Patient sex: M
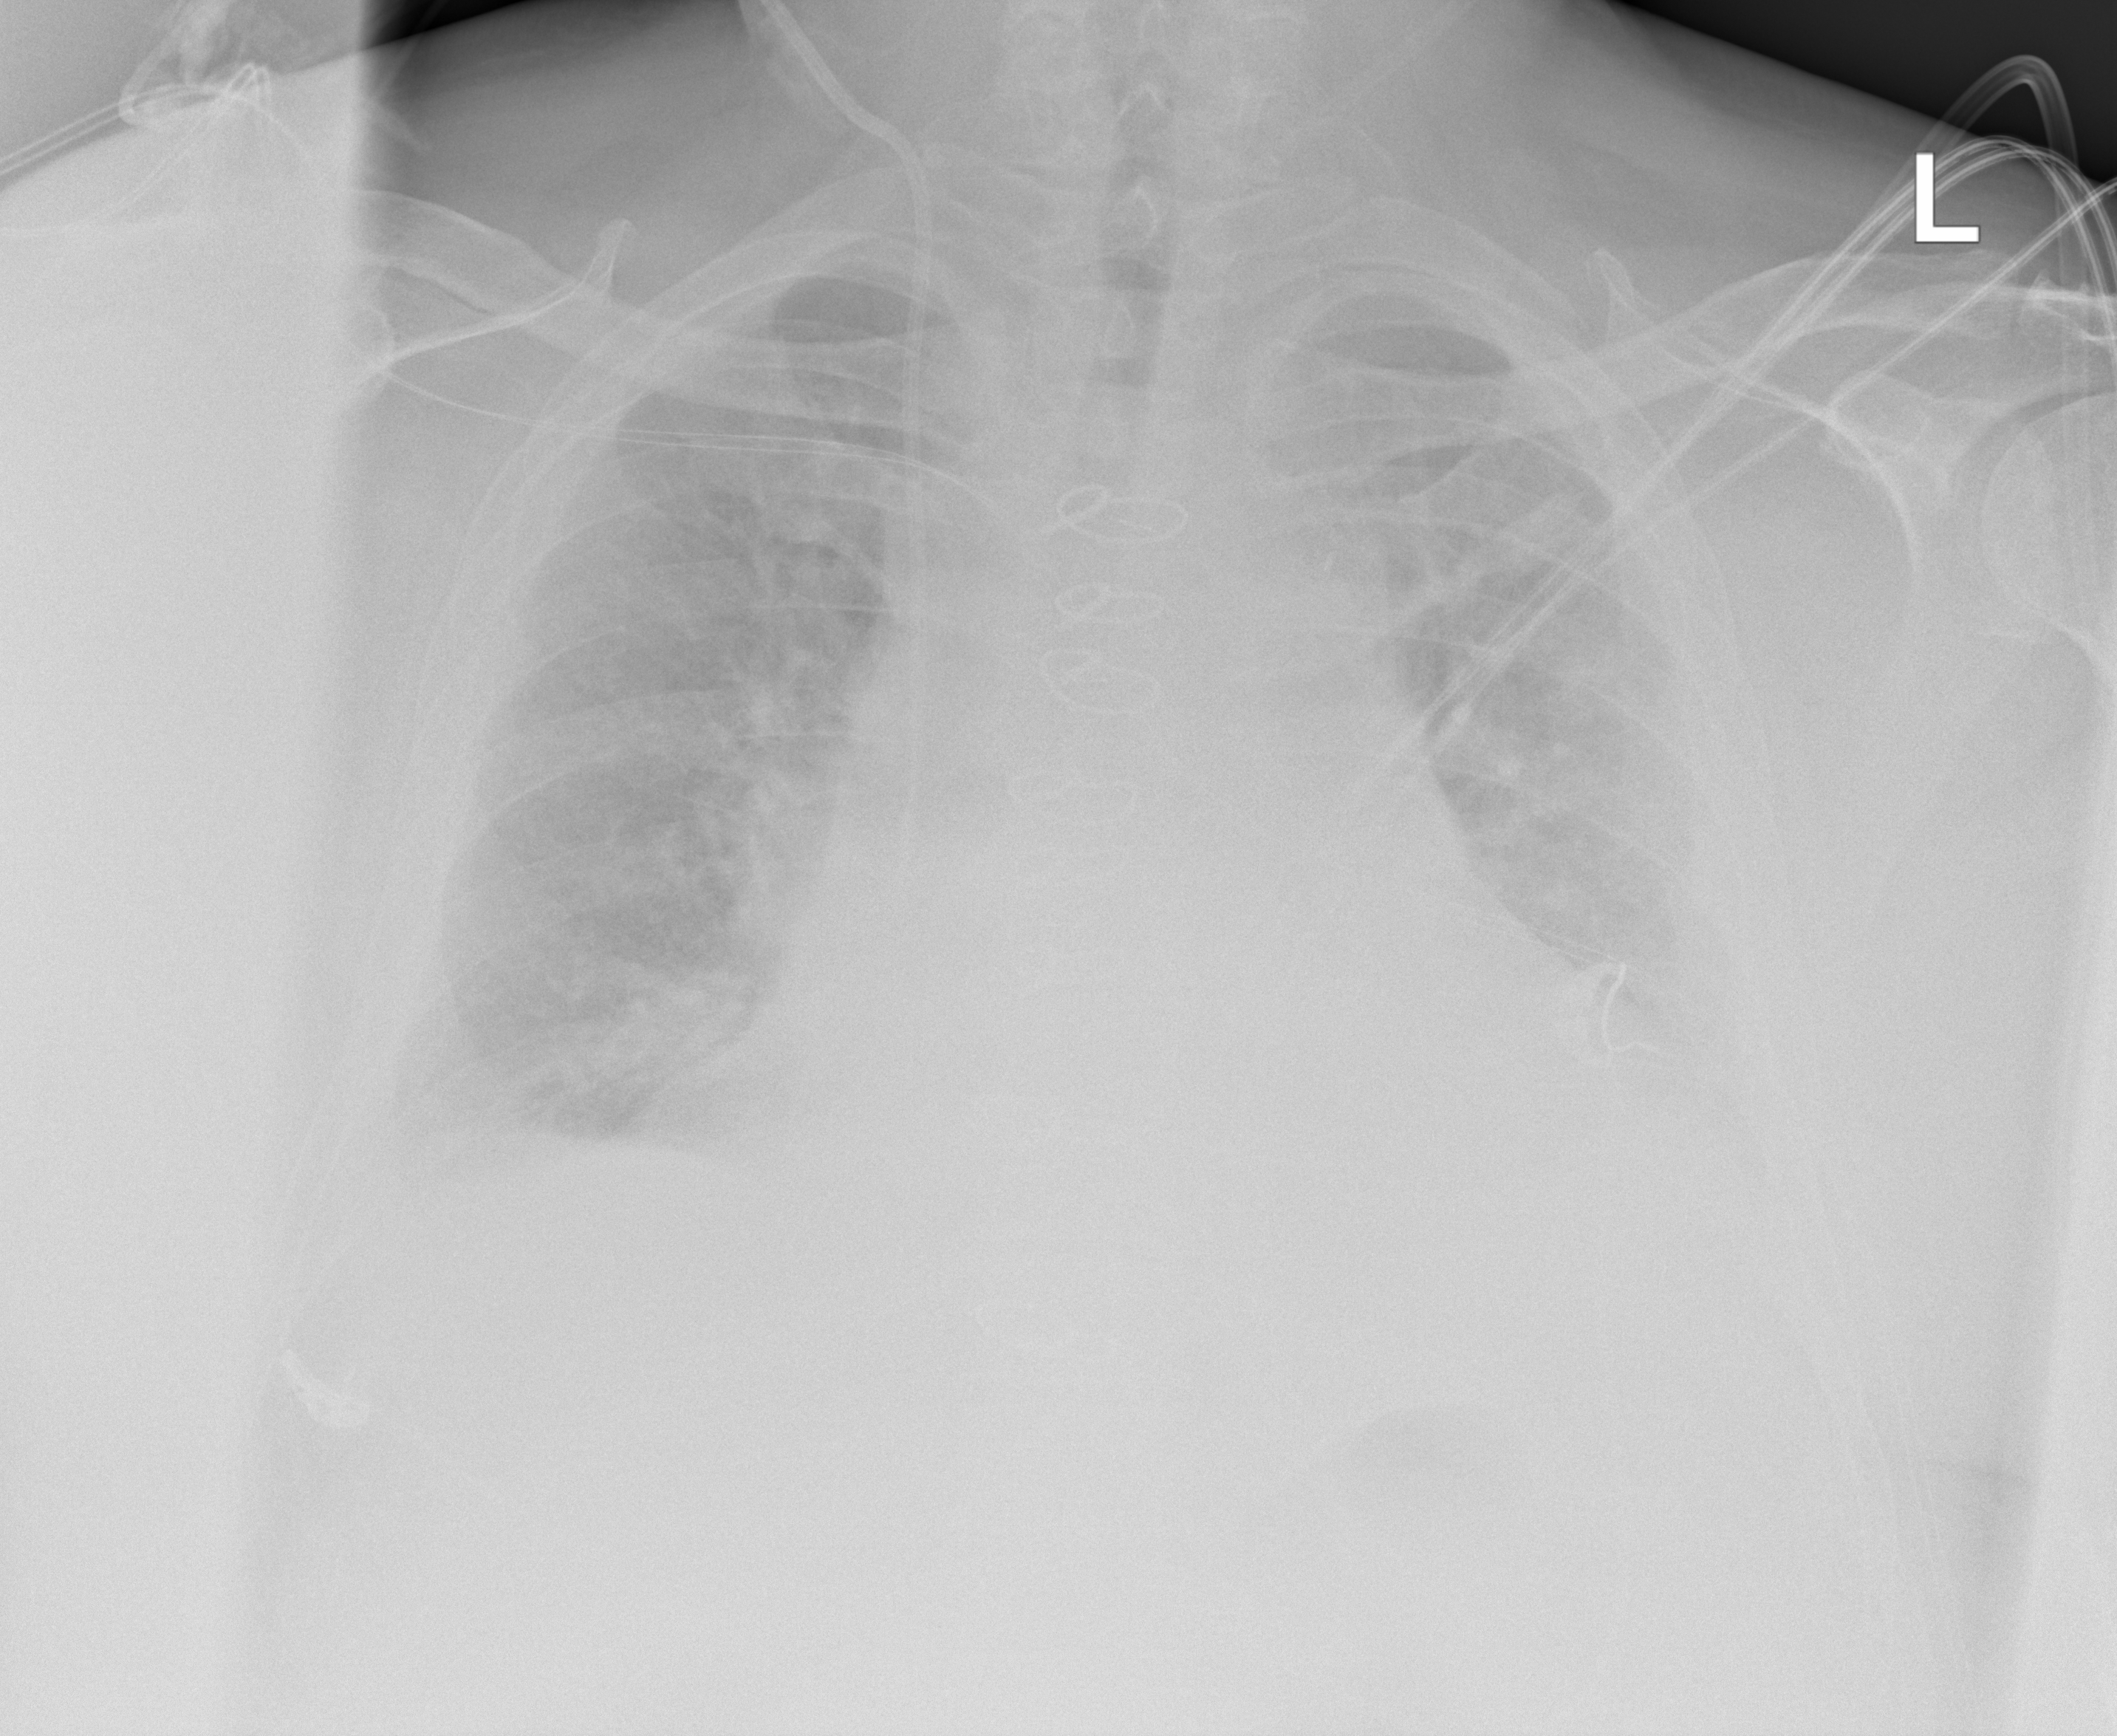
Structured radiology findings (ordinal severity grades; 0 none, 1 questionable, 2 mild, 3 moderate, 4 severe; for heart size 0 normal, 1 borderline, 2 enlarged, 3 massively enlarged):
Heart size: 2
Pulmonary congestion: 2
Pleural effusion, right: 2
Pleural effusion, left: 3
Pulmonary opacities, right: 2
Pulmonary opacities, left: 2
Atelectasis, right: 2
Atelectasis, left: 2